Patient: sex M, age 55
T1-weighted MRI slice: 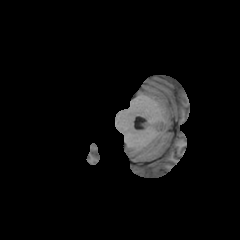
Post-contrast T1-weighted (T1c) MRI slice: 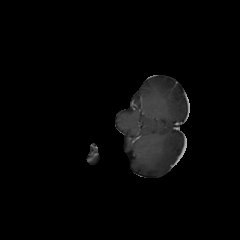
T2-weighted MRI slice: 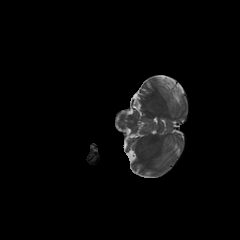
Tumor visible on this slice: no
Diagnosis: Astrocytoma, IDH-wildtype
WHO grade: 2